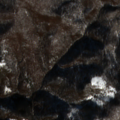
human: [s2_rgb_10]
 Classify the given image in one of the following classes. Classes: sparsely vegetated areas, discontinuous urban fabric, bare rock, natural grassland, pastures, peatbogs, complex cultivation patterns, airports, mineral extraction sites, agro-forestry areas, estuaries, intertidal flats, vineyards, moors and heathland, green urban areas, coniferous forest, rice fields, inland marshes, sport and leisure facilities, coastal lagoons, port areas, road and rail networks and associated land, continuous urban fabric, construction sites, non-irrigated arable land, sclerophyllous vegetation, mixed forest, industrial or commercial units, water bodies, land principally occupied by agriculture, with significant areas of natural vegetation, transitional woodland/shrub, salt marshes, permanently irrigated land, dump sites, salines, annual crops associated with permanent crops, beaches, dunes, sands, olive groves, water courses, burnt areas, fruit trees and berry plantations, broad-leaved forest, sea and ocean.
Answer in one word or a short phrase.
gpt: land principally occupied by agriculture, with significant areas of natural vegetation, broad-leaved forest, transitional woodland/shrub